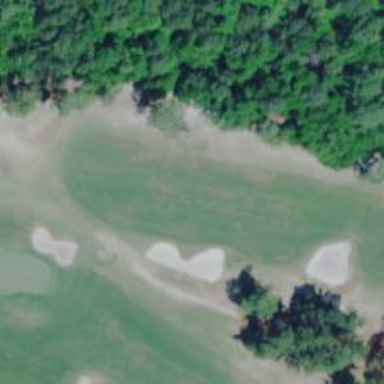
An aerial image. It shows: View of golf hole.